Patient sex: F
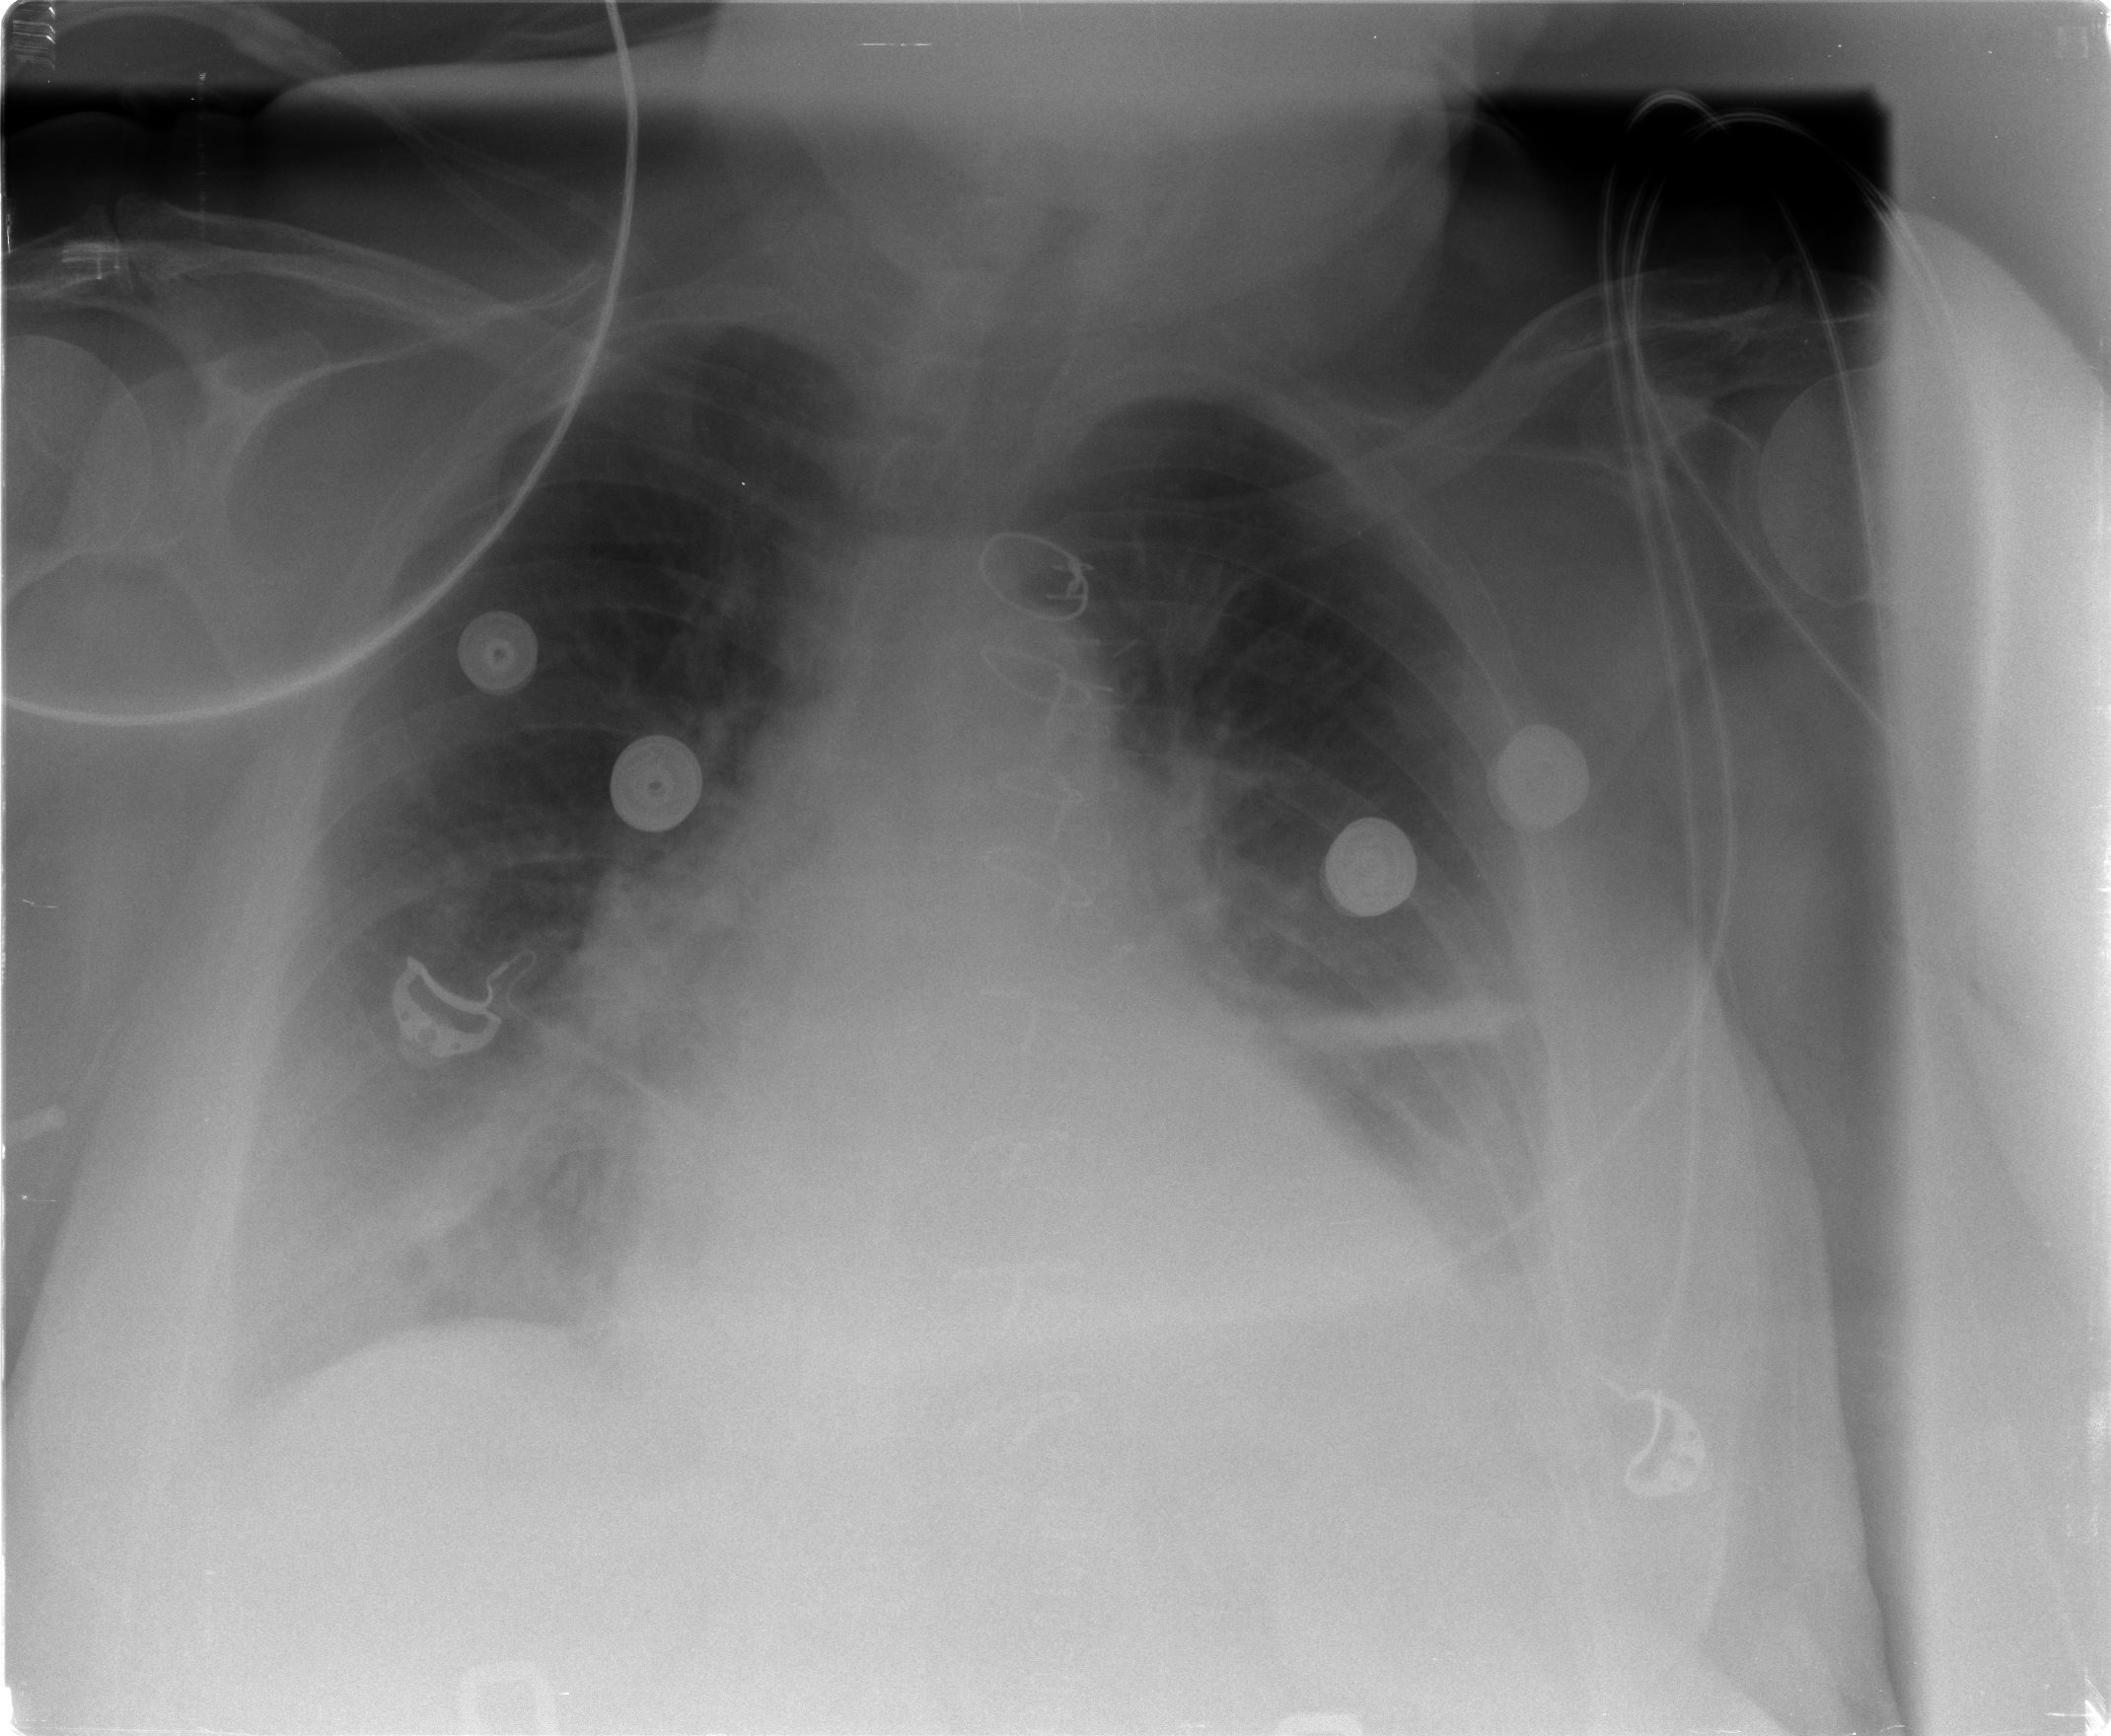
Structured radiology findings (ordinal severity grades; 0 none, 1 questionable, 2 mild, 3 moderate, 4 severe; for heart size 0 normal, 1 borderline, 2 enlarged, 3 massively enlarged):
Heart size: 2
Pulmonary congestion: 2
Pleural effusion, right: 2
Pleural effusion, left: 2
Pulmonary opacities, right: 0
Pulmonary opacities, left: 0
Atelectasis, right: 2
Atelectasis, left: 3